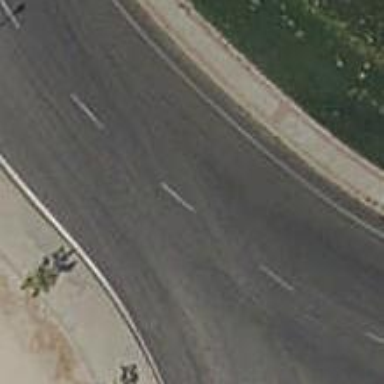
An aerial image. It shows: Roundabout on primary highway.